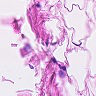
Metastatic tissue present: no